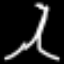
Label: The Eiffel Tower